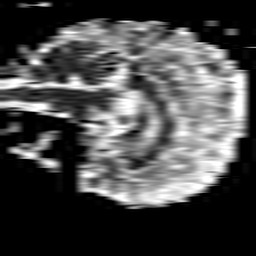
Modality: ADC
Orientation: sagittal
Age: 63
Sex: male
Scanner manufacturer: philips
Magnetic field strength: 1.5 T
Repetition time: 3.395 s
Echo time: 0.06922 s